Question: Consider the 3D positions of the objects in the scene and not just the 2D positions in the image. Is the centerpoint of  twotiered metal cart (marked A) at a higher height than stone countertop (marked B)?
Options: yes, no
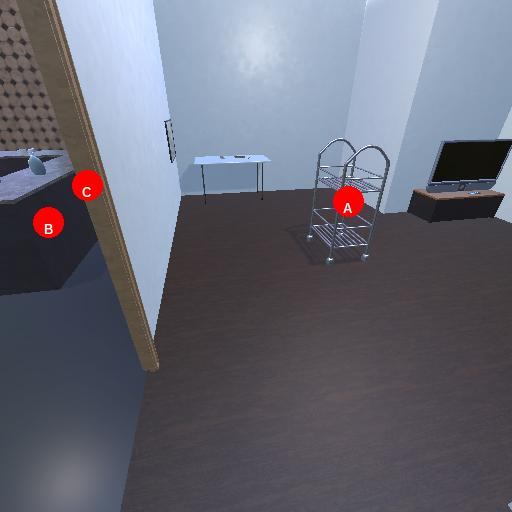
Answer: yes